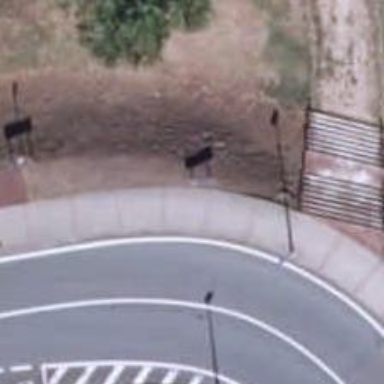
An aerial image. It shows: Sidewalk along the footway.